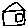
Label: house